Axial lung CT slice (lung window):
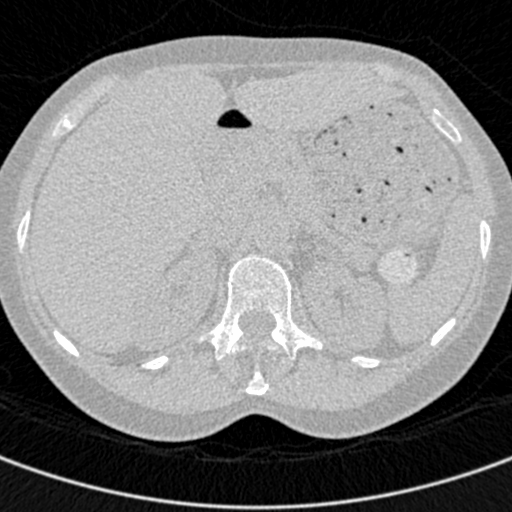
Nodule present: no